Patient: sex F, age 72
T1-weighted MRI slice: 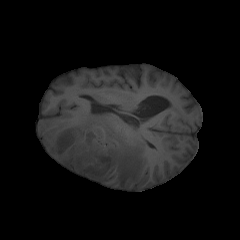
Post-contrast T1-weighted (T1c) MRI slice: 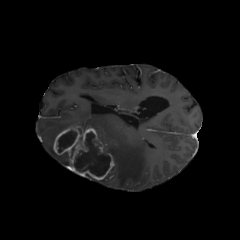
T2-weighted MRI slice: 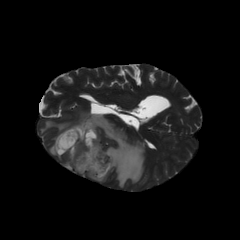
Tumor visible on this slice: yes
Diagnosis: Glioblastoma, IDH-wildtype
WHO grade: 4